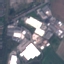
Land use / land cover class: Industrial